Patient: sex M, age 57
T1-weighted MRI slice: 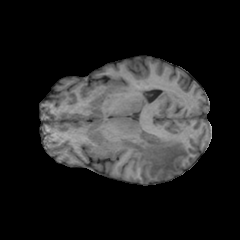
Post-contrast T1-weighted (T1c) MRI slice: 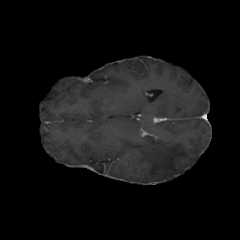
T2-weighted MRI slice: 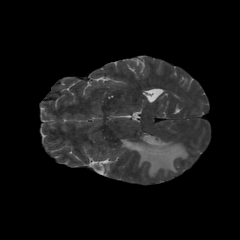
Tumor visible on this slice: yes
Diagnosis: Glioblastoma, IDH-wildtype
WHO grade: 4